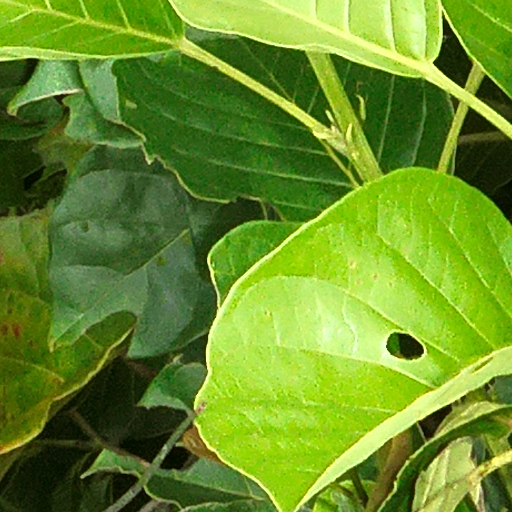
Species: Hieronyma alchorneoides
GBIF accepted scientific name: Hieronyma alchorneoides
Crown area (m\u00b2): 102.407